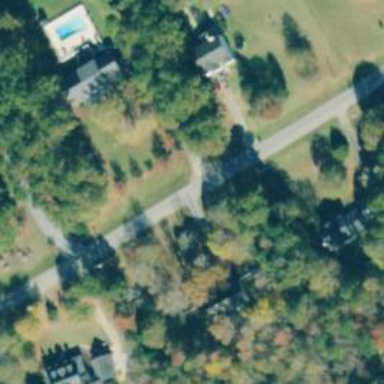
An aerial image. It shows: Driveway leading to service road.